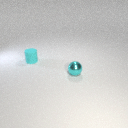
small cyan metal sphere to the right of small cyan rubber cylinder